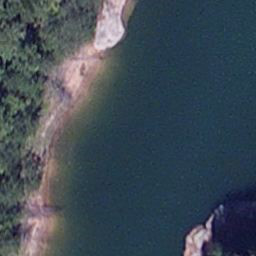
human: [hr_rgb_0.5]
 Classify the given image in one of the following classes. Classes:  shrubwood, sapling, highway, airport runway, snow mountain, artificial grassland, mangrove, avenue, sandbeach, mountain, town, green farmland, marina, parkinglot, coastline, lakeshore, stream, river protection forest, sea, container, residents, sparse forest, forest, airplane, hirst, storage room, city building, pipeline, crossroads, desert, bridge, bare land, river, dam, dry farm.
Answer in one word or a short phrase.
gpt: lakeshore